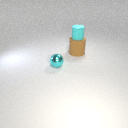
small cyan metal sphere in front of large brown rubber cylinder